Question: ..but I haven't seen it yet! How did I get it?
The project is a WCF project. When F5 is pressed in most circumstances, you simply see a webpage for the entire project (showing that it is running in the background). However, per the solution below, if your mouse has a .svc file highlighted before you press F5, it will launch the very slick WCF test client - saving you from having to build your own.

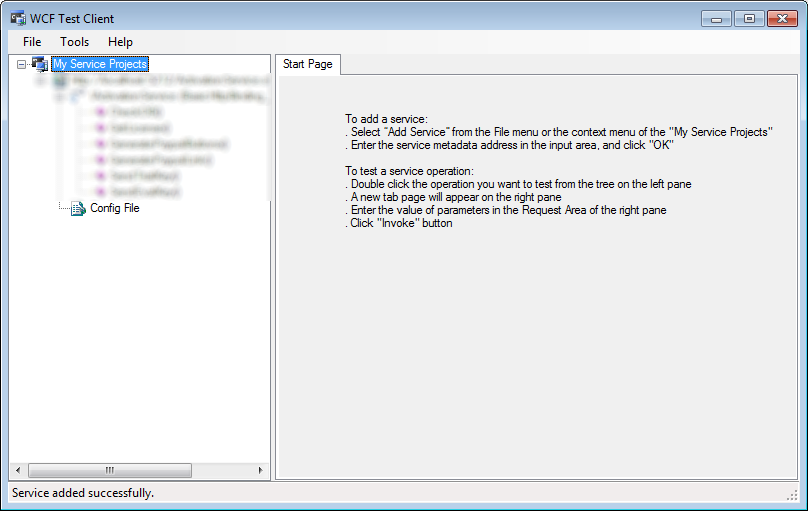
Answer: I can't remember how to get it run when you hit F5, but you can go to:
Microsoft Visual Studio 10.0/Common/IDE/WcfTestClient.exe
Edit:
Aha! I also found how to get it to run when you hit F5. Right click on any .svc (or .xamlx I think) file and click "Set As Start Page" and whenever you run the Host project, the WCF Test Client should also run.